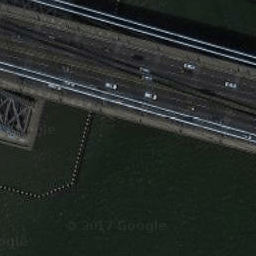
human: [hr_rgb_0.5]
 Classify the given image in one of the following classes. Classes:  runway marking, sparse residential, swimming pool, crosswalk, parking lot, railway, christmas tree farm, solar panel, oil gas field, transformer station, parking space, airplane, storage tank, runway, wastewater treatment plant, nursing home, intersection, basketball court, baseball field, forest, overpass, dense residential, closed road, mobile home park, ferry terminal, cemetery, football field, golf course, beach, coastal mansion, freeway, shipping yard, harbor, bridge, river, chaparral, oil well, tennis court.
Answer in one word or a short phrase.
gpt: bridge